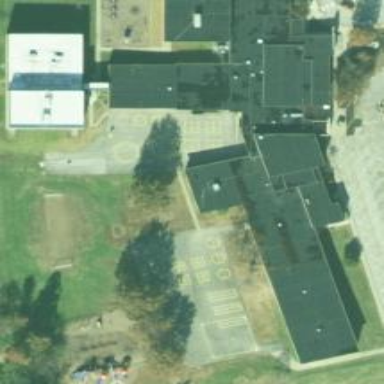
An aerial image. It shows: School.